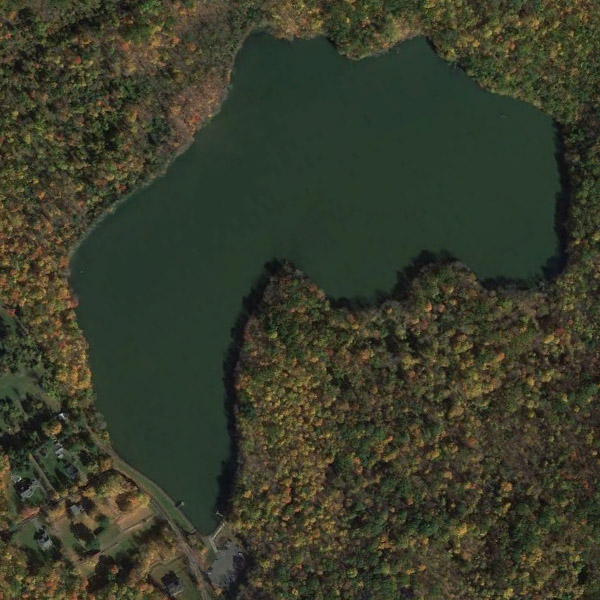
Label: Pond